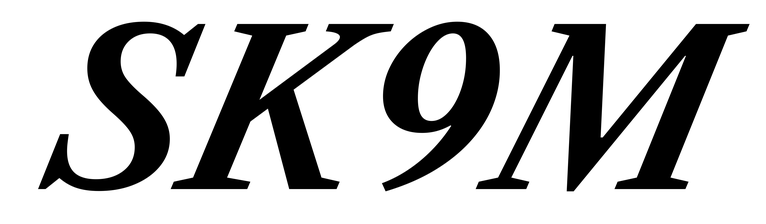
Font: LibreCaslonText-Italic_Bold_Italic